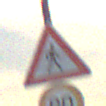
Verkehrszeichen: FussgaengerLinks
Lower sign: Geschwindigkeit80
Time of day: SunriseSunset
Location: Outdoor (Nature)
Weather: PartlyCloudy
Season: NotSpecified
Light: Natural